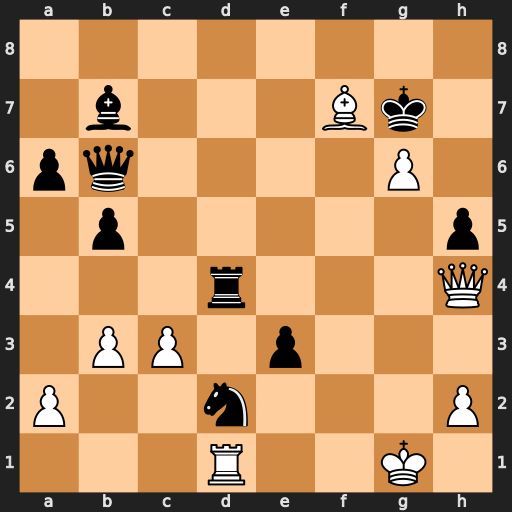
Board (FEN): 8/1b3Bk1/pq4P1/1p5p/3r3Q/1PP1p3/P2n3P/3R2K1
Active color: w
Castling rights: -
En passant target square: -
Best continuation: Qxd4+ Qxd4 cxd4